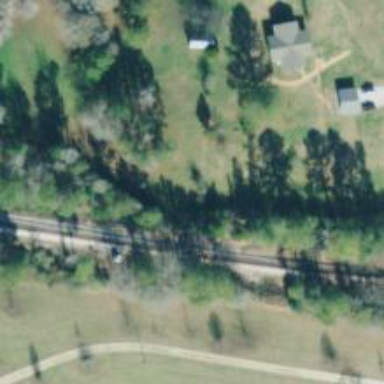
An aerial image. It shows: Railway track.